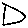
Label: triangle